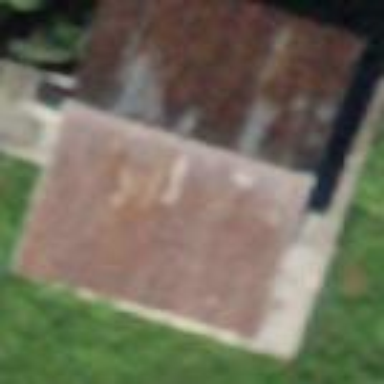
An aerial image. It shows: Shed building.